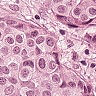
Metastatic tissue present: yes